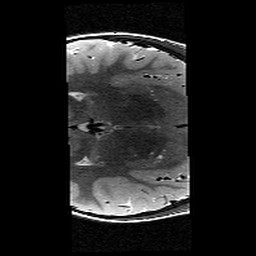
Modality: T2w
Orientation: axial
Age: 12
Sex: female
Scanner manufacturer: siemens
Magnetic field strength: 3 T
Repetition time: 9.23 s
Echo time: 0.067 s